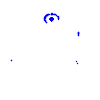
Particle: proton